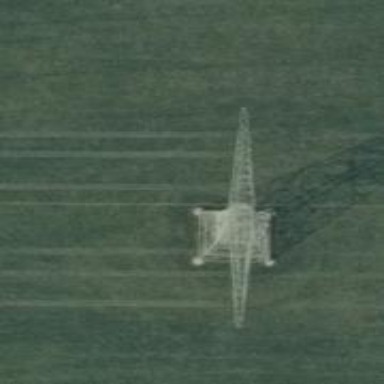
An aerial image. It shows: Power tower.